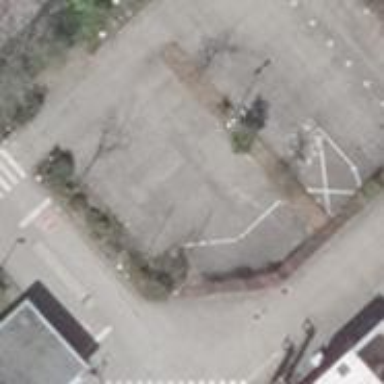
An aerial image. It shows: Parking aisle designated as service road.